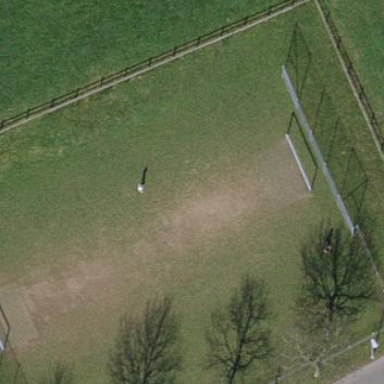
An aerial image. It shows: Soccer pitch for outdoor sports and leisure activities.